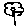
Label: flower